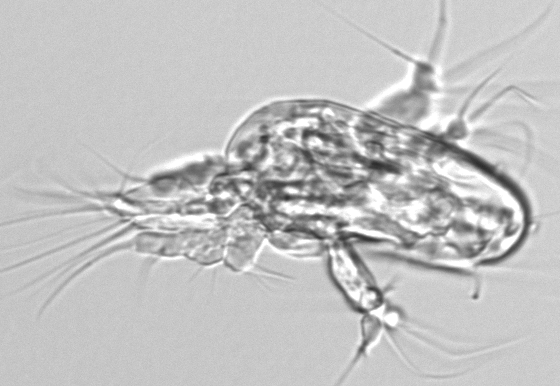
Label: Copepod_nauplii